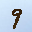
Label: 9